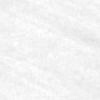
Label: change